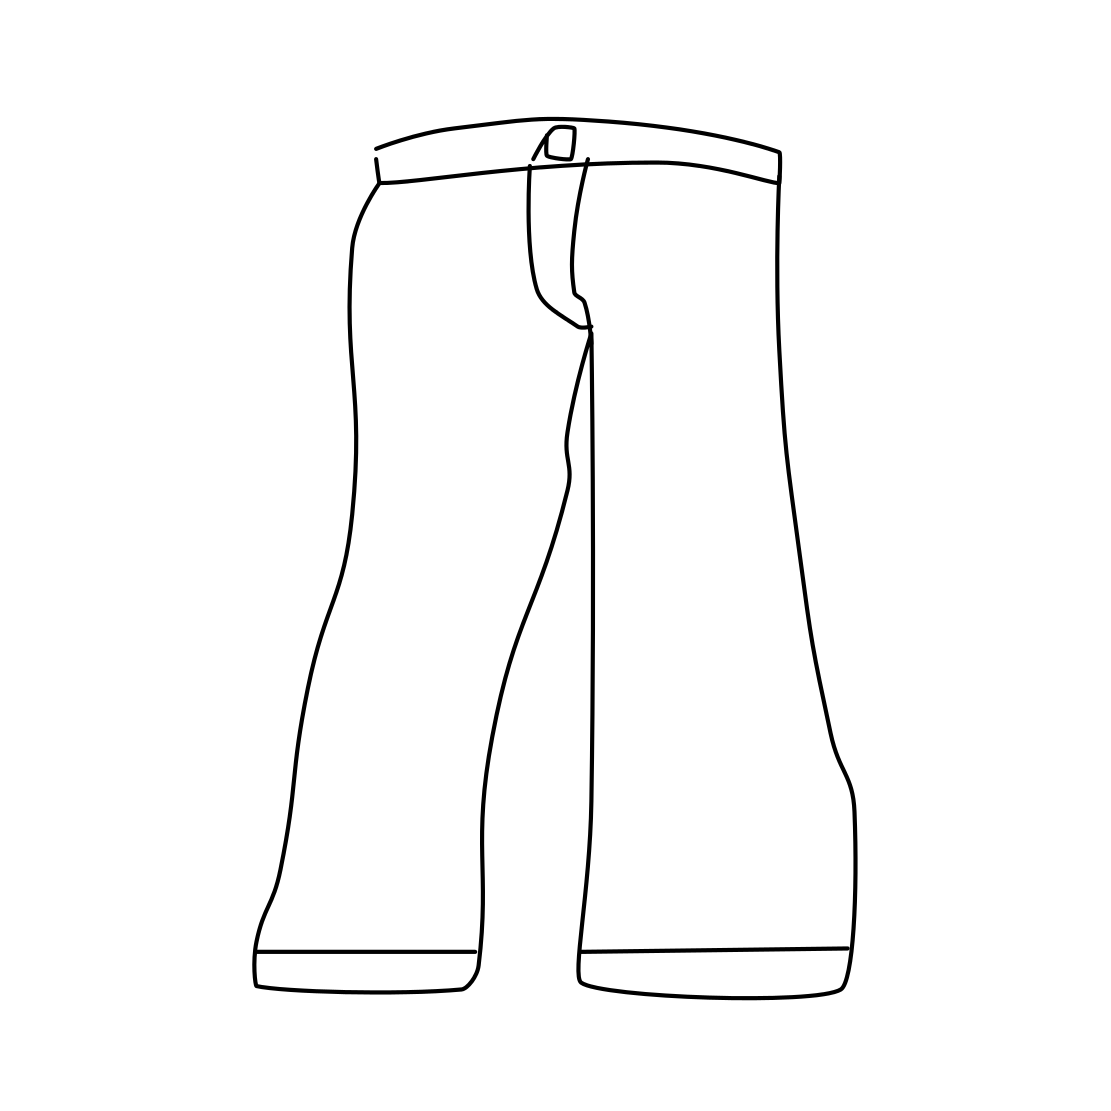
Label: trousers